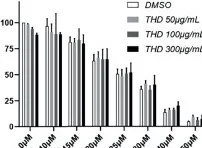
Imatinib could inhibit MAPK and PI3K/AKT pathways in vitro. (A-C) Cells were exposed to different concentrations of imatinib, thalidomide (THD), and imatinib + thalidomide. Cell viability was assessed using CCK8 assays after treatment for 24 h. Data were obtained from three independent experiments. *
p < 0.05, **
p < 0.01, ***
p < 0.001 vs. Each control group.
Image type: pathology (fish)